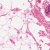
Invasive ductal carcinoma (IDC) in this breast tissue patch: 0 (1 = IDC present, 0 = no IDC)